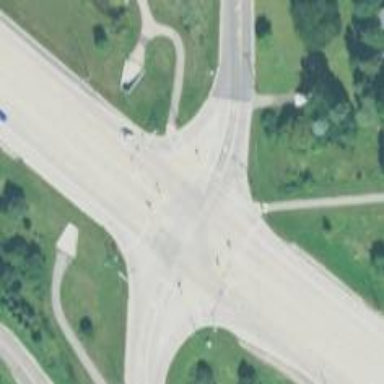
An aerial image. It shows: Zebra crossing on the road.